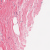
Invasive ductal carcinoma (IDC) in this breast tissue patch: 0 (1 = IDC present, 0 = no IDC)